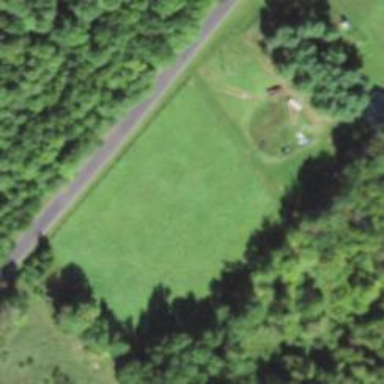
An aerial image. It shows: Open area covered with grass.